Question: I have a 'UIViewController' that I'm nesting inside another 'UIViewController' (iOS 4.3+),
it is displayed just fine except one thing - a lot of excessive shadow.
I have tried removing it with 'setShadowRadius' etc, but no luck..
This is the code I use to create it:
'''
RDPreviewViewController* preview = [[[RDPreviewViewController alloc] initWithNibName:@"RDPreviewViewController" bundle:[NSBundle mainBundle]] autorelease];
[preview.view.layer setShadowOpacity:0.0];
[preview.view.layer setShadowRadius:0.0];
[preview.view.layer setColor:nil];
[preview.view setFrame:CGRectMake(0, 100, 320, 264)];
[self.mainView addSubview:preview.view];
'''
And here's the result:

How do I remove it?
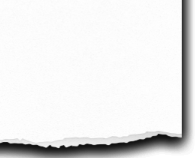
Answer: I - and this is a theory - that given what you've said that somehow your PNG image with the subtle shadow is being loaded multiple times. This is why your shadow appears much darker than you're expecting - several identical PNGs are being overlaid on top of each other.
The reason I think this is the case is that judging from the code you've posted you're not programatically applying a shadow, and views do not have a shadow by default. Of course, perhaps you are adding a shadow in your code elsewhere, but based on my own experience I think it looks as if somehow the same view (your image view) is getting added multiple times.
It might be helpful if you shared more of your code, if possible.